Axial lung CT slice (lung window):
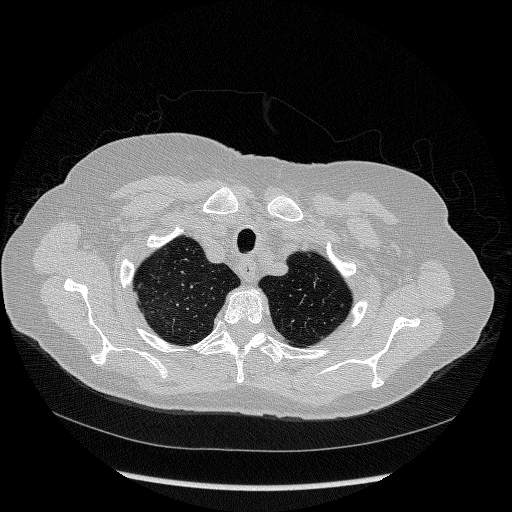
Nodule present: no